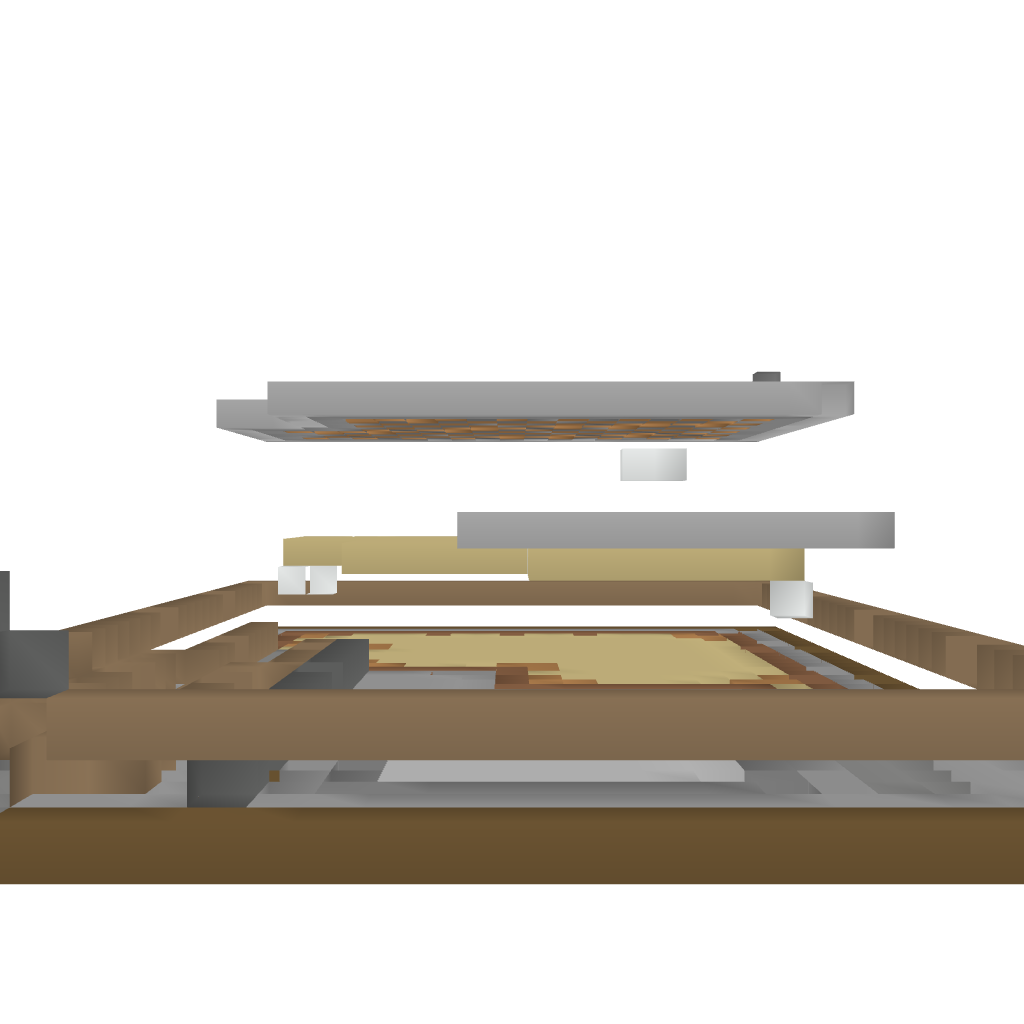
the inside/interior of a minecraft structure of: Vip House